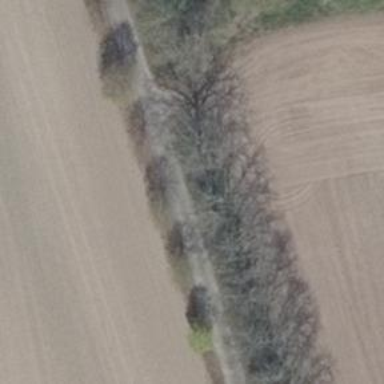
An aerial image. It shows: Row of trees in natural setting.